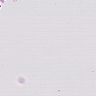
Metastatic tissue present: no